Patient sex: M
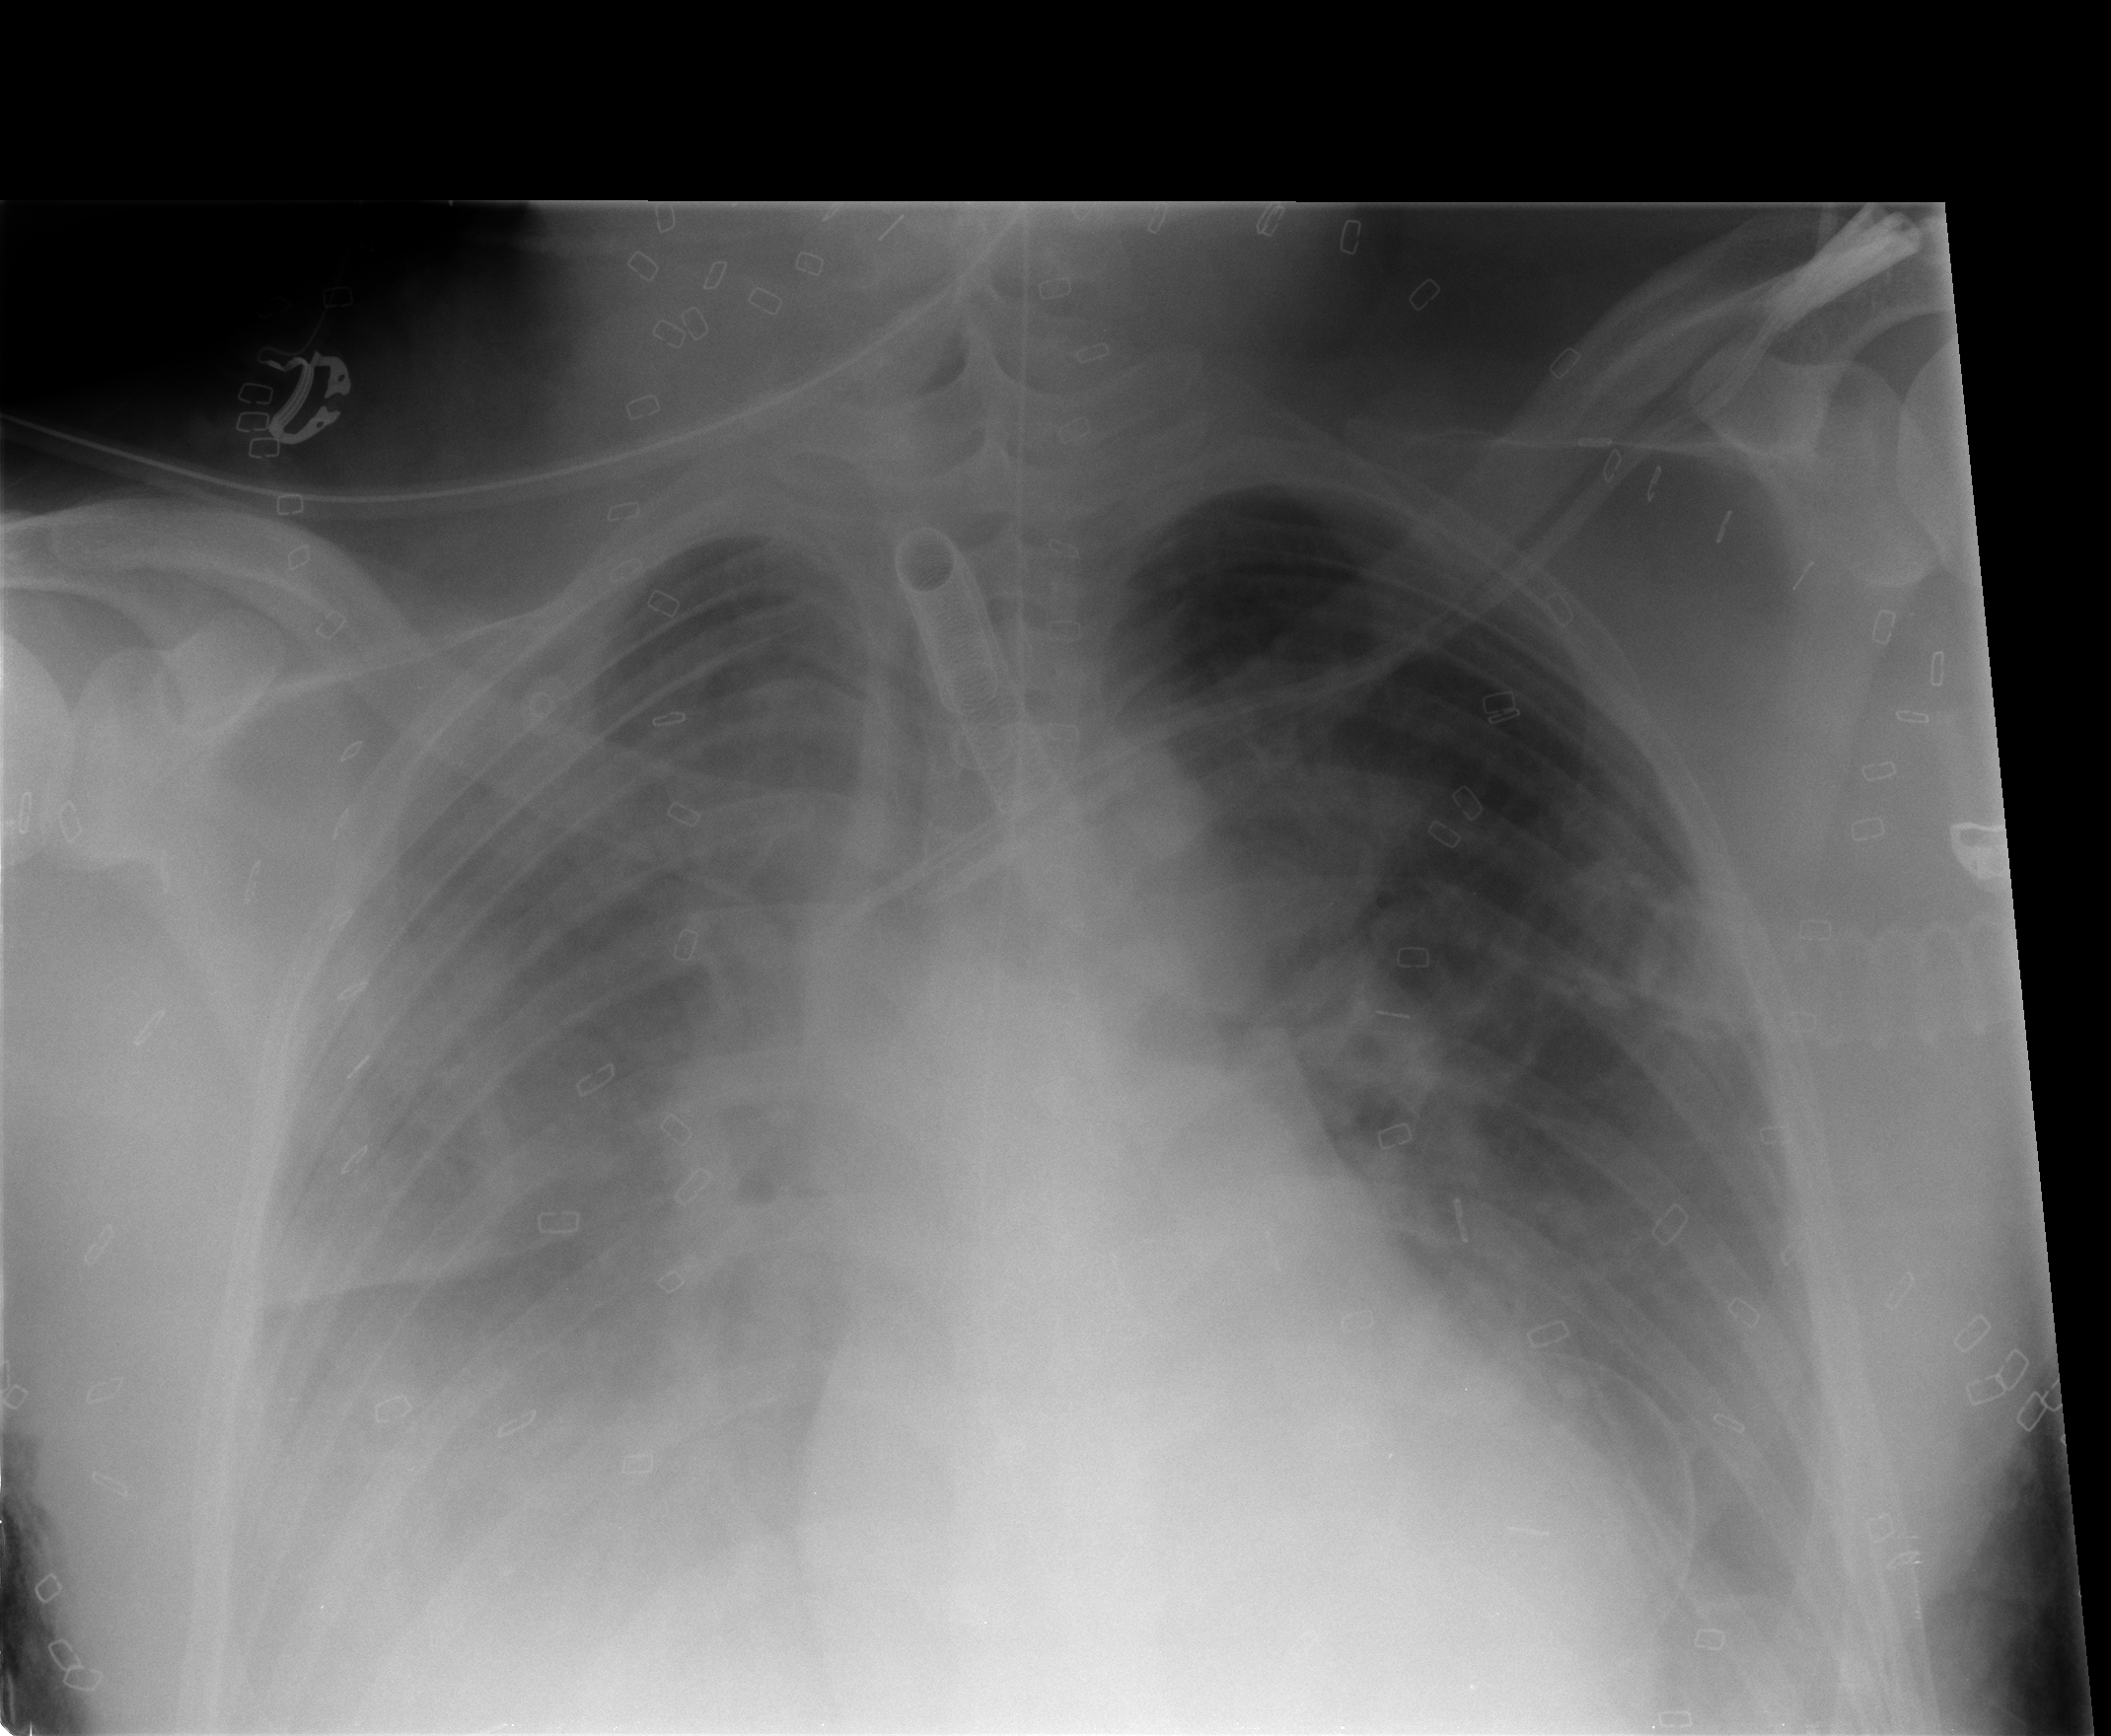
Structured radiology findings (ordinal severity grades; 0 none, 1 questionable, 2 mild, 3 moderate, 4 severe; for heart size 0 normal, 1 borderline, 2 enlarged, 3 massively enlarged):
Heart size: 0
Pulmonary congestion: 0
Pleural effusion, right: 3
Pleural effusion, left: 2
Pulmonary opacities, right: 2
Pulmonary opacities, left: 2
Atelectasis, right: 2
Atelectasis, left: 1